Question: I have tried with <URL> but couldn't solve my issue - Ineligible Devices section.
I m getting an error
can anyone please help me how can I run iOS 8.4 version device with Xcode 6.3.1
or updating the Xcode version is only the solution
Thank you all in advance

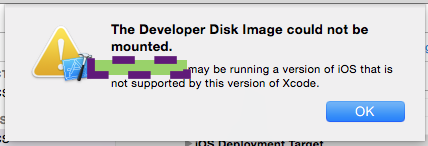
Answer: You will need to upgrade to Xcode 6.4 in order to support iOS 8.4 development -
From the <URL> -
> -